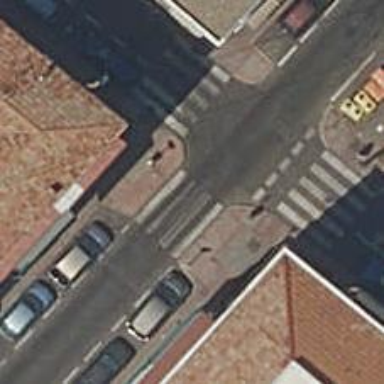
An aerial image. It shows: Zebra crossing on the road.